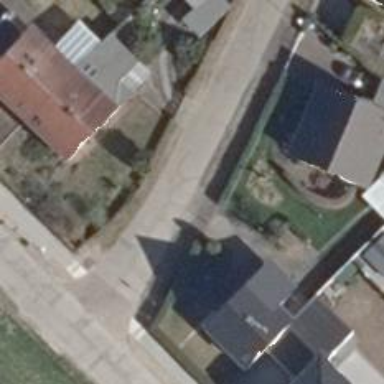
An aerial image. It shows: Residential road made of concrete plates.